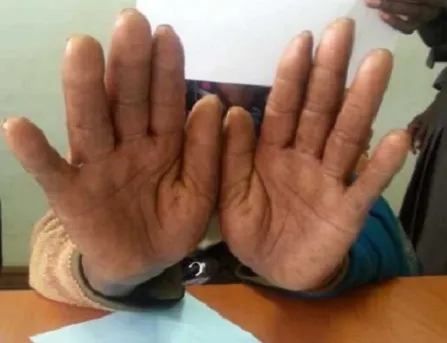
The patient's palms showing the healed blisters.
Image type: medical_photograph (skin_photograph)